Question: Any ideas of why my Nuget Package Manager Console suddenly does not load (greyed out)?

I have tried opening the console from within different contexts/projects without luck.
If it was to throw an error on console startup, where could I catch possible error messages? Output window is empty.
I am using Visual Studio 2013 Premium with Nuget Package Manager v2.8.
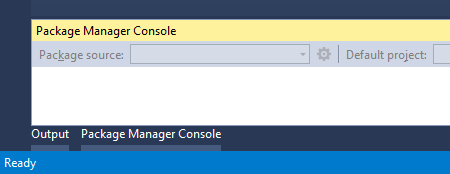
Answer: Reinstalling Nuget fixed this issue.
I am, however, still unaware of what caused such behavior.